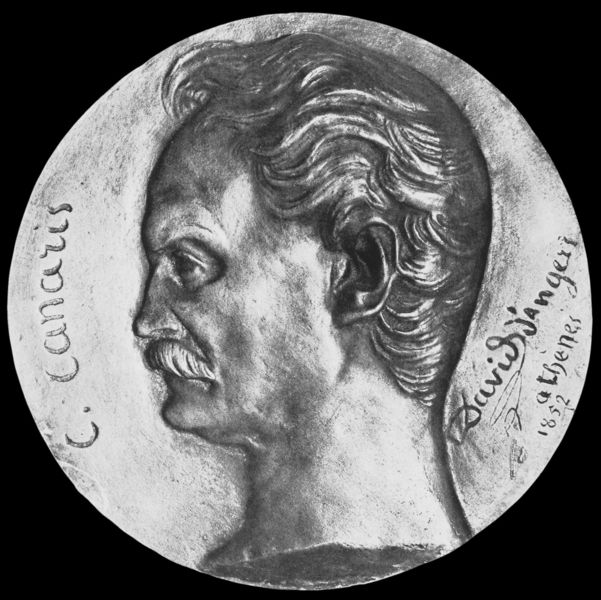
Titel: Constantin Canaris 1790-1877
Künstler: Pierre-Jean David d’Angers
Institution: Angers
Schlagwörter: mann, haar, nase, ohr, profil, bart, portrait, porträt, auge, haare, schrift, schnauzbart, david, münze, d, 1852, portr#t, canasris, jangeri, canaris